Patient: sex M, age 37
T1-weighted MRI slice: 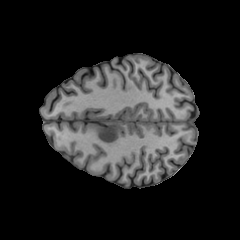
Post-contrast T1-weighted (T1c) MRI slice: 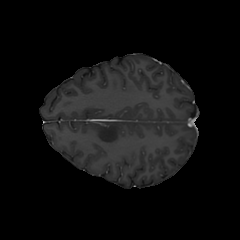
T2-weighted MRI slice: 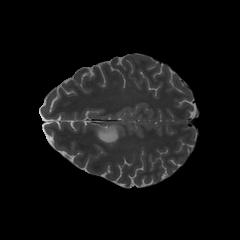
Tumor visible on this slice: yes
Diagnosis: Astrocytoma, IDH-mutant
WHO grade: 2